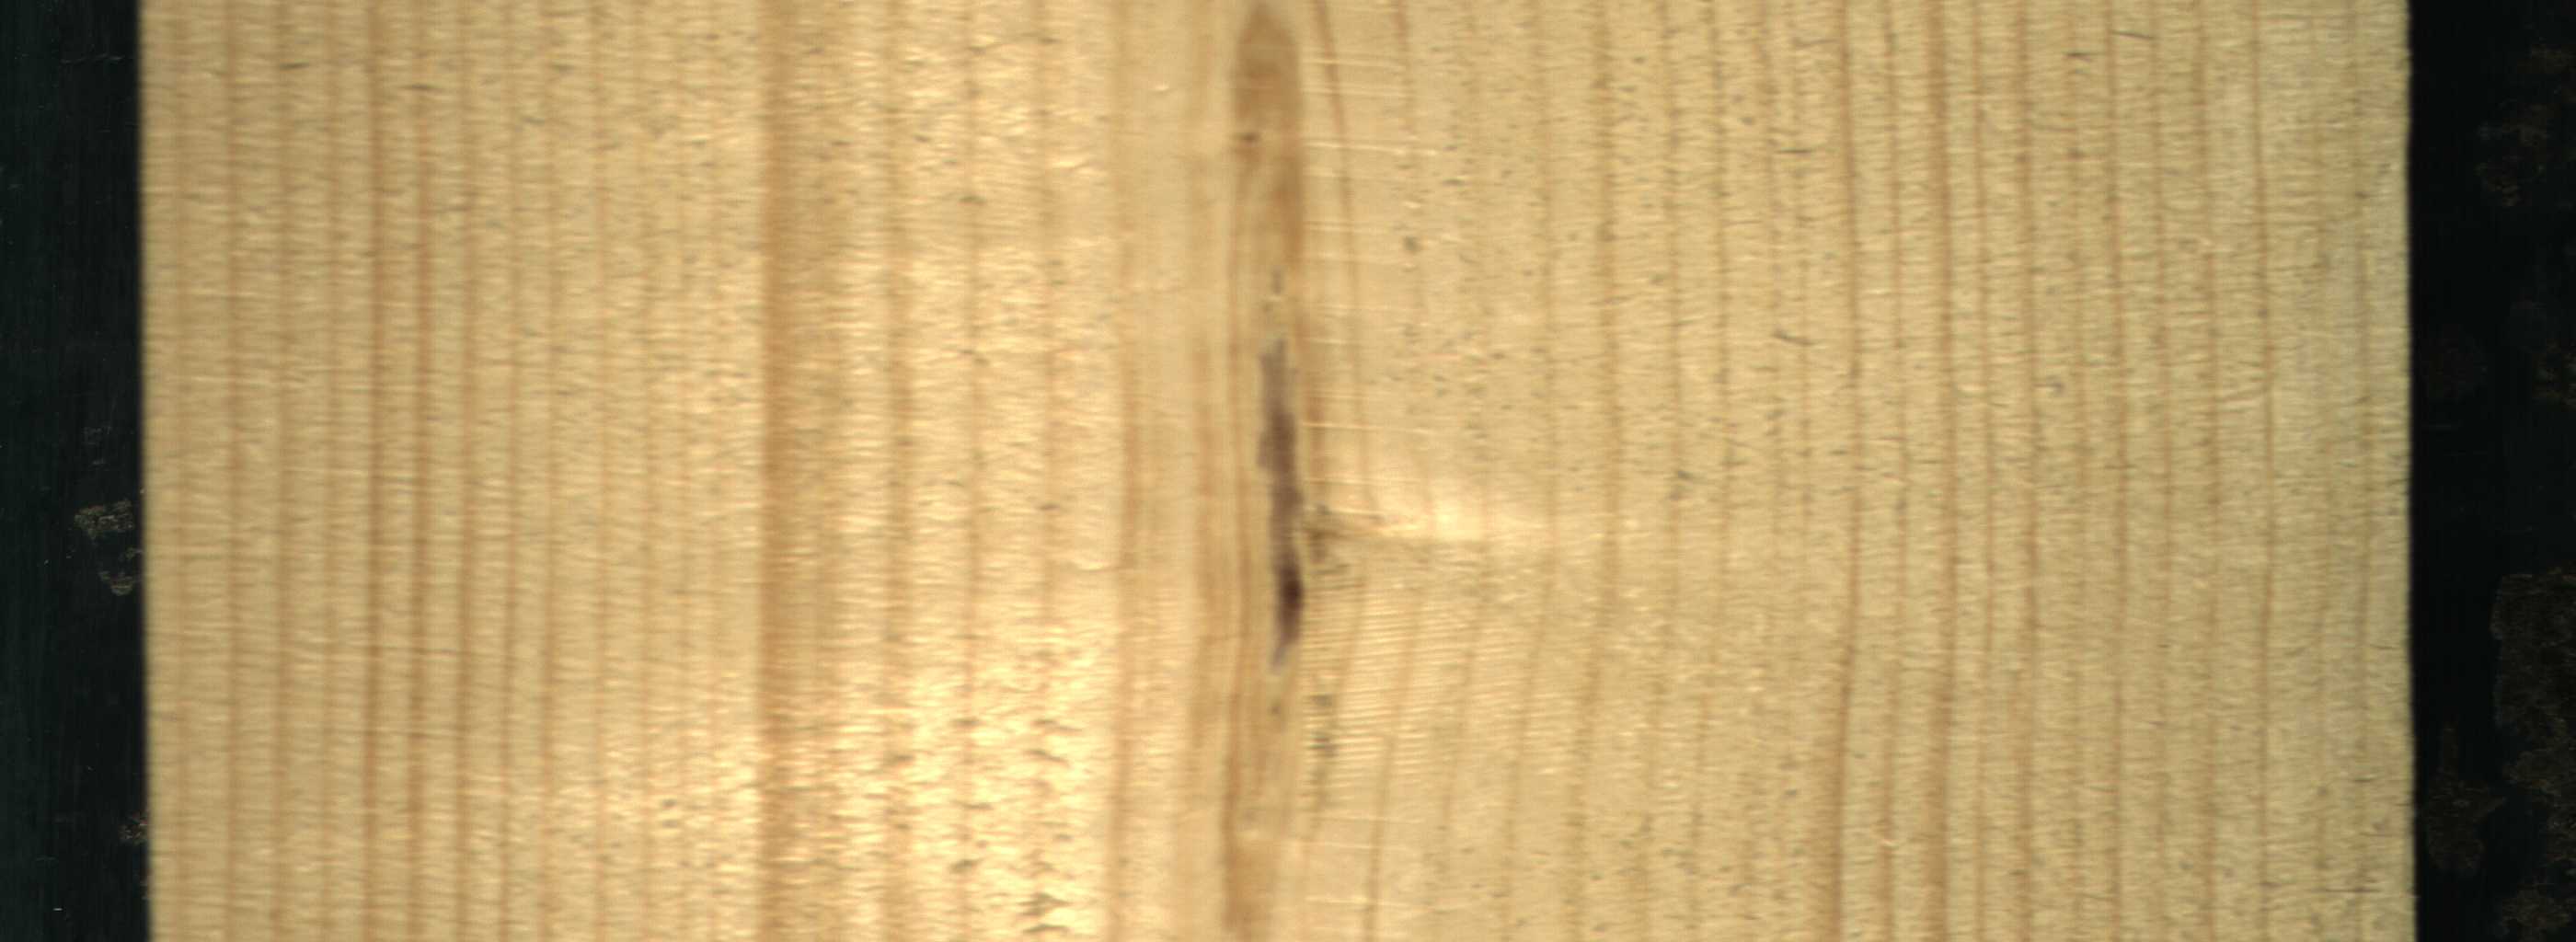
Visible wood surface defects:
Quartzity